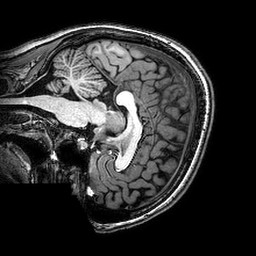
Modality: T1w
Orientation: sagittal
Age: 20
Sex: female
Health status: healthy
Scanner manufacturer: philips
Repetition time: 0.008188 s
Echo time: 0.00376 s